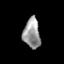
Tissue: prostate
Cell type: T cells
Senescence score: 0.7881
Nuclear area (px): 492
Mean DAPI intensity: 153.537